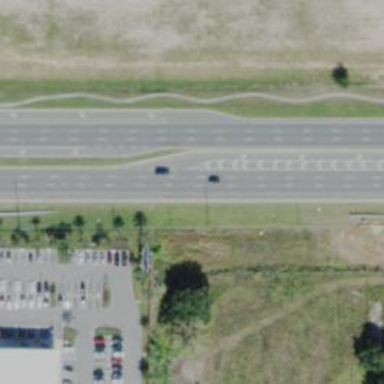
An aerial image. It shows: Asphalt road designated as trunk highway.